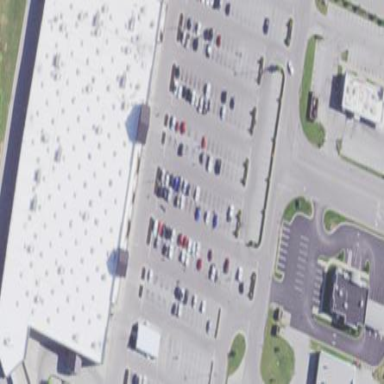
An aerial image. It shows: Parking area.